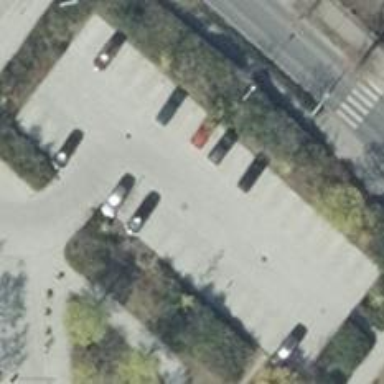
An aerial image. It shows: Parking area with surface.